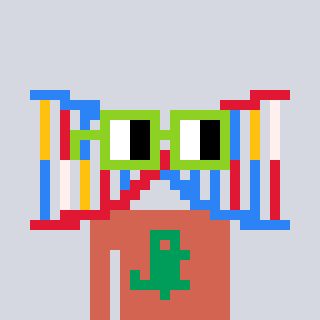
a pixel art character with square light green glasses, a dna-shaped head and a peachy-colored body on a cool background